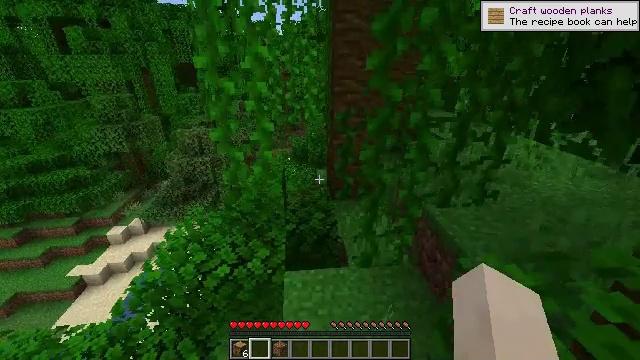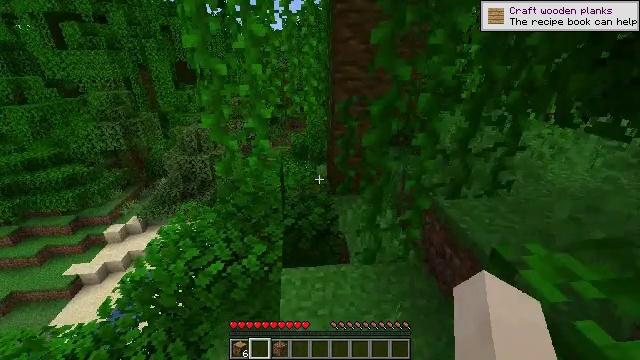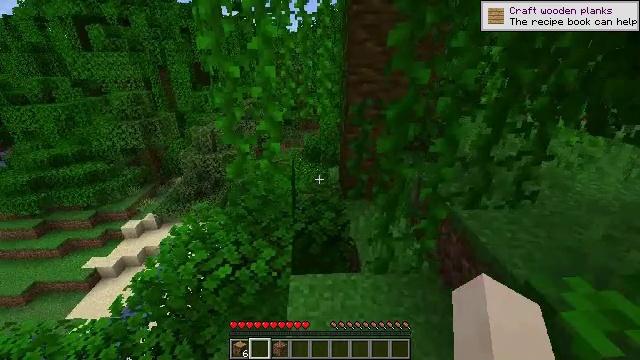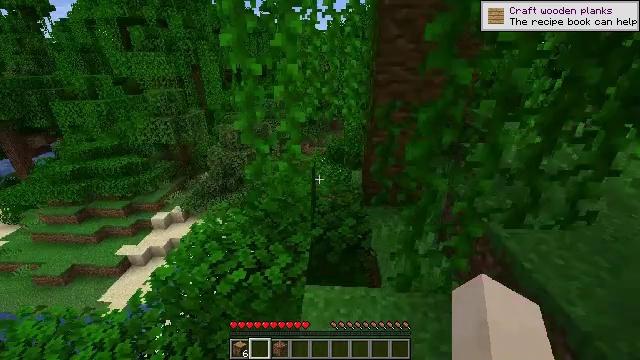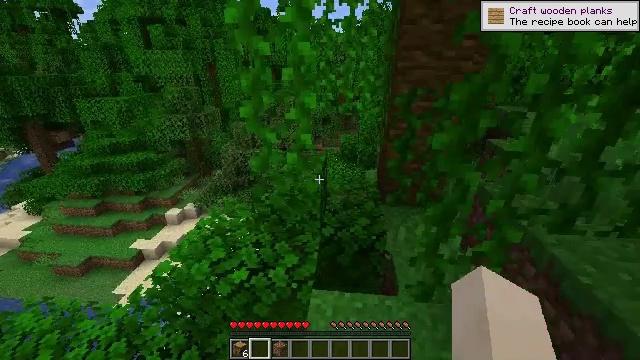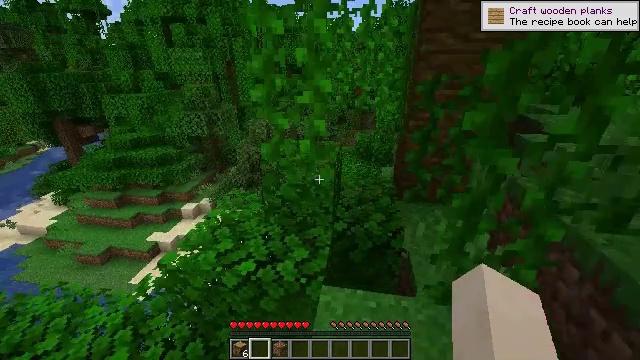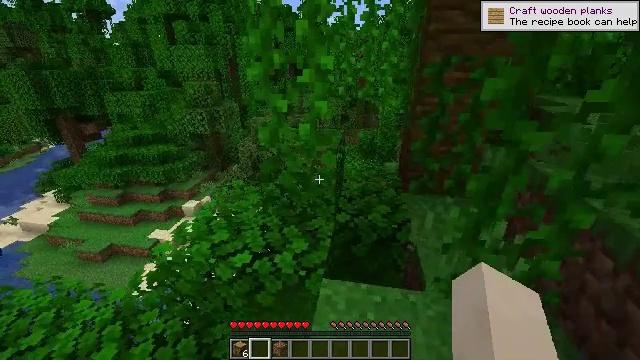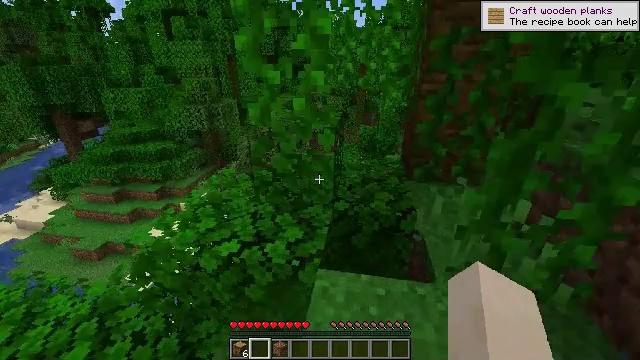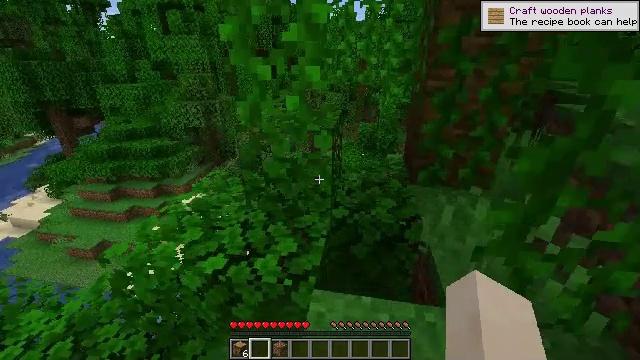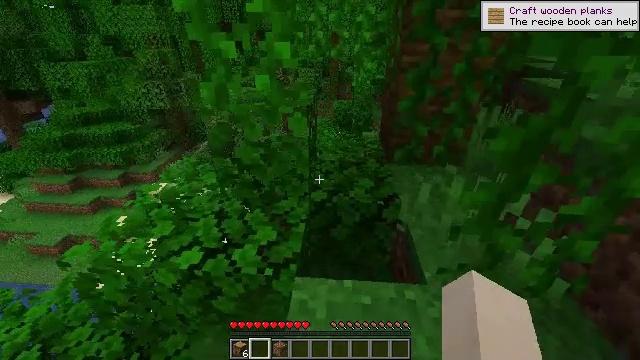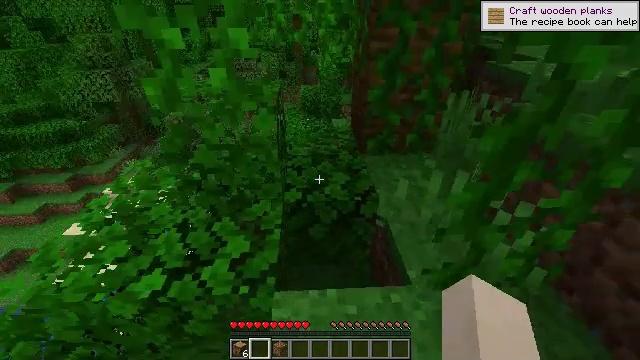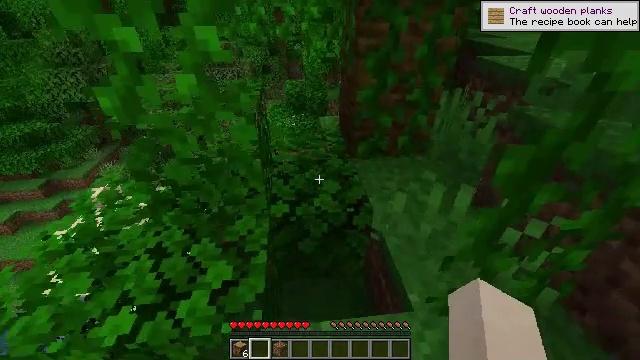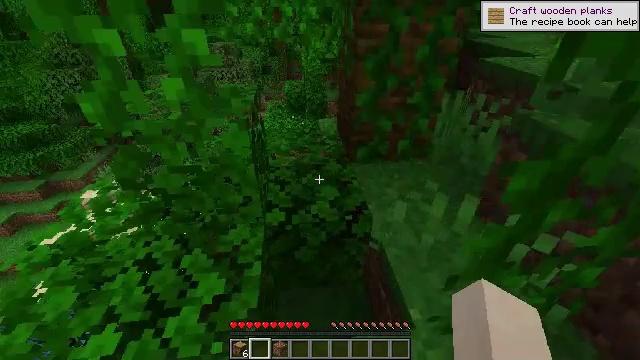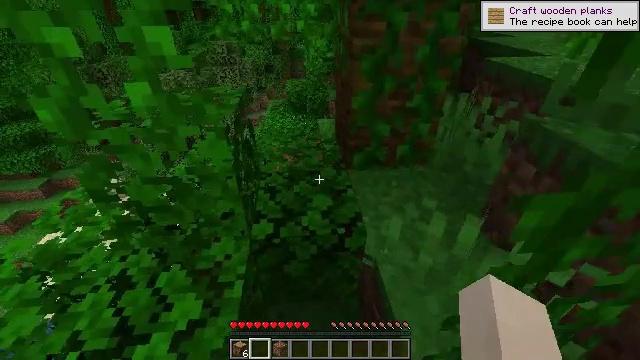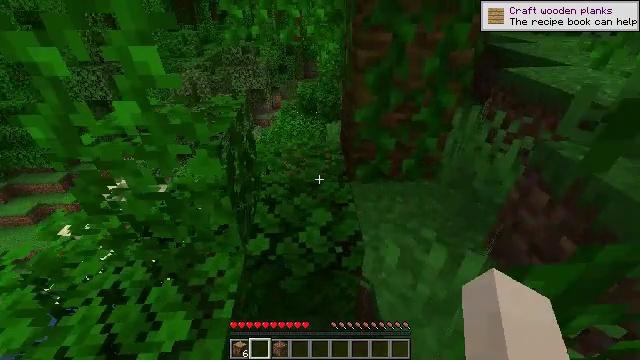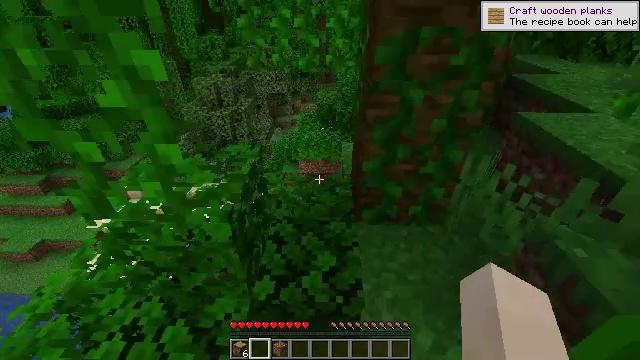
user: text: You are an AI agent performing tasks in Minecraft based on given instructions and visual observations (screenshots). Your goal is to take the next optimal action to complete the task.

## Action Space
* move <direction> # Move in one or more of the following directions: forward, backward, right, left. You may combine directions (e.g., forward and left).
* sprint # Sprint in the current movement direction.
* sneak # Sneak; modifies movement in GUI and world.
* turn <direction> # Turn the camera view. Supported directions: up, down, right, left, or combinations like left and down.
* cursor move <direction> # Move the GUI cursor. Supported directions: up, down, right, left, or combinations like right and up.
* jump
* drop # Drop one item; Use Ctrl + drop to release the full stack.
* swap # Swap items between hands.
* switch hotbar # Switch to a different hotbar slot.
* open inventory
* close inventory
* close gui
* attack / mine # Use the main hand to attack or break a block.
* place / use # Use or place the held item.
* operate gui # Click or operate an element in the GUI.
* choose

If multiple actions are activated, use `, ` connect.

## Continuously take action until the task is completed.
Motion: motion action
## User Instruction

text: Attack the jungle leaves to remove it.
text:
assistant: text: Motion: move forward
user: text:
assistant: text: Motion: move forward, turn left
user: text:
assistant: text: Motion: move forward, turn left
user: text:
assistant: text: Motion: move forward, turn left
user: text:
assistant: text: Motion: move forward, turn left
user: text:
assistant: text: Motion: move forward
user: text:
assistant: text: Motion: move forward
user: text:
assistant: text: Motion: move forward
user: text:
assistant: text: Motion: move forward, turn right and down
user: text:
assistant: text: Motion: move forward, turn right and down
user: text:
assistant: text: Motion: move forward and move right, turn right and down
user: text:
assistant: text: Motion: move forward and move right
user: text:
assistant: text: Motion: move forward and move right
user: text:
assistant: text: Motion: move forward, turn left, jump
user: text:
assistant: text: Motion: move forward, turn left, jump
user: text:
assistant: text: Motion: move forward, turn left, jump
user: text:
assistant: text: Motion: move forward
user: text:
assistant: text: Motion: move forward
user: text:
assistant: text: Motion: move forward
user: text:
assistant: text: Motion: move forward, turn left
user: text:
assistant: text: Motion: move forward, turn left
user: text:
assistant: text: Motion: move forward
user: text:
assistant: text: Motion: move forward, turn left
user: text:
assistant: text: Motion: move forward, turn left
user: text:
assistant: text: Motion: move forward, turn left
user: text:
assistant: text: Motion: move forward and move left
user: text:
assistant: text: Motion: move forward and move left
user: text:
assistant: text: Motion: move forward
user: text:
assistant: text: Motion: move forward, turn right and down
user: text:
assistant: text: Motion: move forward, turn right and down